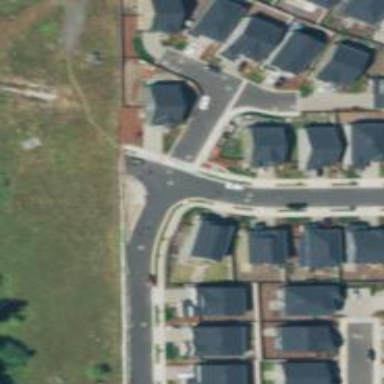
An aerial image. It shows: Residential road with sidewalk on the left side.